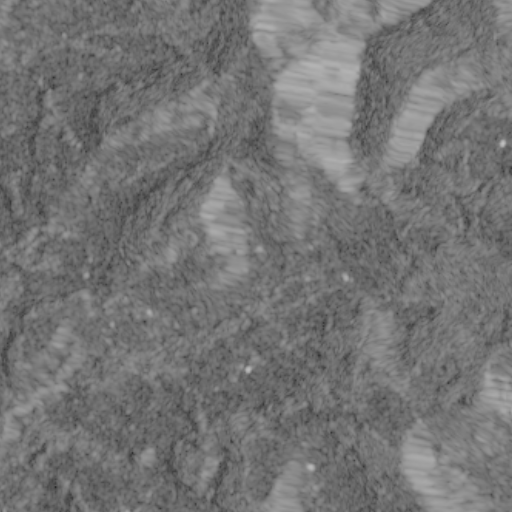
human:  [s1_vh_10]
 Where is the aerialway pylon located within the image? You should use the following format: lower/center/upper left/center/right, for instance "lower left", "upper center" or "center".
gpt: The aerialway pylon is located in the lower right of the image.
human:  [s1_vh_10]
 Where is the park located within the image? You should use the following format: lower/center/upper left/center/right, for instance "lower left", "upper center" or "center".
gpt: The park is located in the center left of the image.
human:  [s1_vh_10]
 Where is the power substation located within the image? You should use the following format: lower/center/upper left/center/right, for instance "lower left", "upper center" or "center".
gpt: The power substation is located in the upper left of the image.
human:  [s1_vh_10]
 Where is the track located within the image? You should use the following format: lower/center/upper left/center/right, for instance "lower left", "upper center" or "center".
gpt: There is no track in the image.

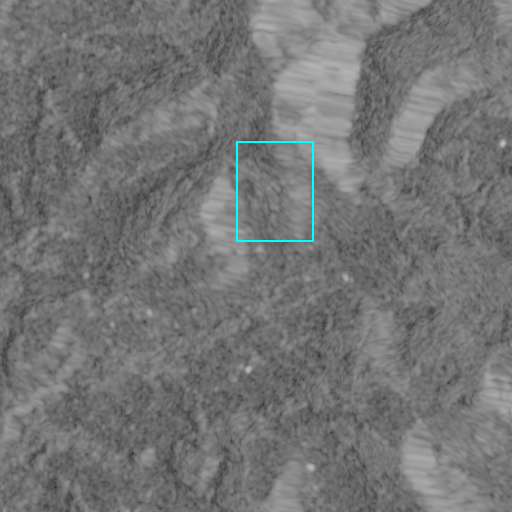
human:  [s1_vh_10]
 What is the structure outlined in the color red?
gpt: There is no red outline.
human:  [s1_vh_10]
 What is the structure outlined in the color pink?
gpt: There is no structure outlined in pink.